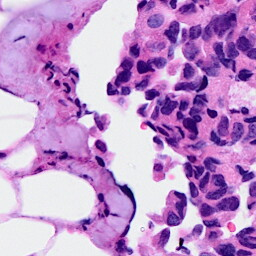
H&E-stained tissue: Breast